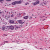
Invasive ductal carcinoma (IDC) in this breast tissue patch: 0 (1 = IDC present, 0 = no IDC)